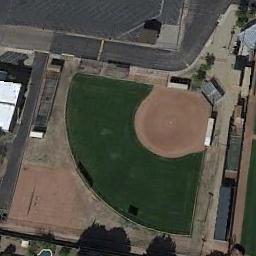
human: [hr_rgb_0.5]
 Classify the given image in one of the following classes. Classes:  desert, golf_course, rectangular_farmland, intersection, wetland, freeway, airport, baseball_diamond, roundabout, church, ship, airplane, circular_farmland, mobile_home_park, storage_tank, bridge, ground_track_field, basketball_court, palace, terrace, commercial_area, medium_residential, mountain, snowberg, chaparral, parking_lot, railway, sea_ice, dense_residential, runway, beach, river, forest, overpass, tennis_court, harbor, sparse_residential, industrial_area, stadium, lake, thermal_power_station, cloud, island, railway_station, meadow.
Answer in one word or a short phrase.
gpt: baseball_diamond